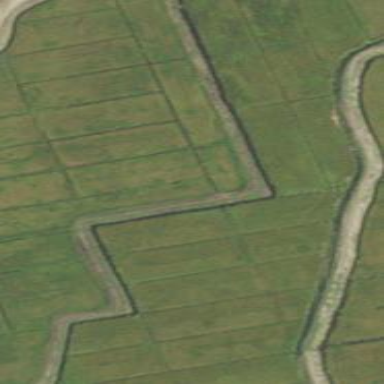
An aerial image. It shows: Farmland next to wetland area.